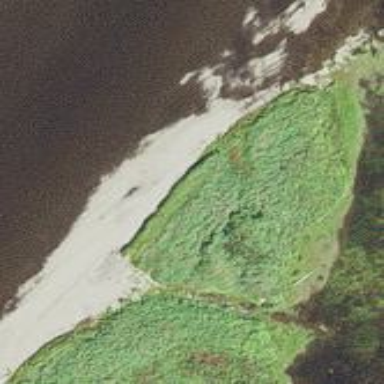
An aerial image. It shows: Islet covered with grassland.